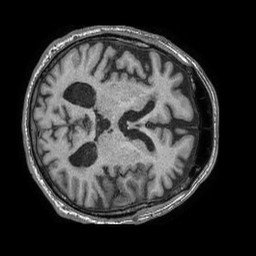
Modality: T1w
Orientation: axial
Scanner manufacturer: philips
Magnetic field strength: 1.5 T
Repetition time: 0.007713 s
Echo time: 0.003518 s